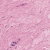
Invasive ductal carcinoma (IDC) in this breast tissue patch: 0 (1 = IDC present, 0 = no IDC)